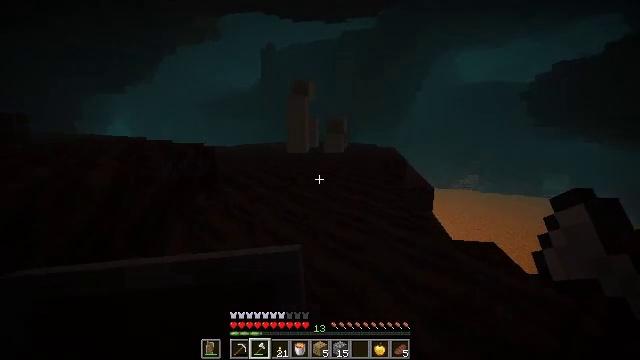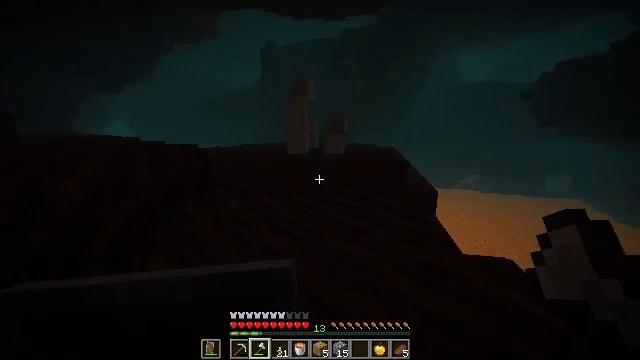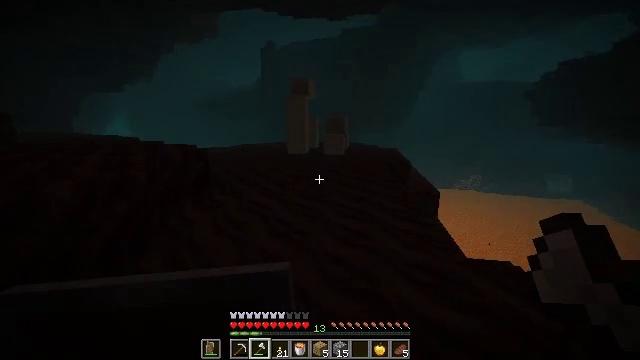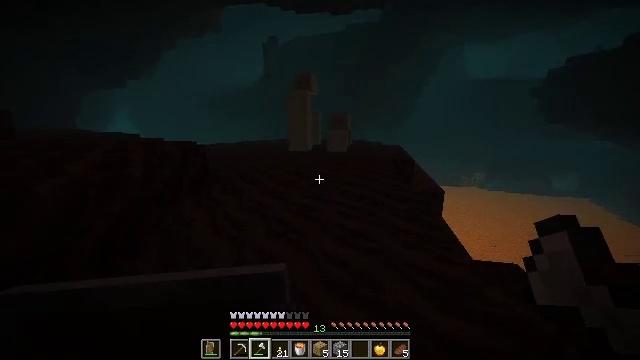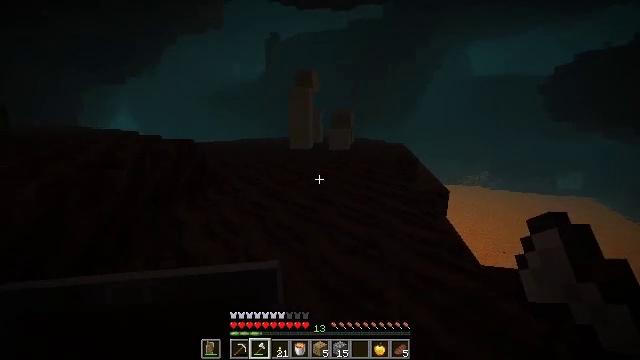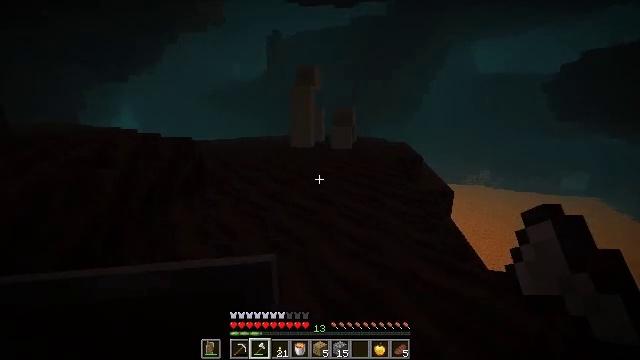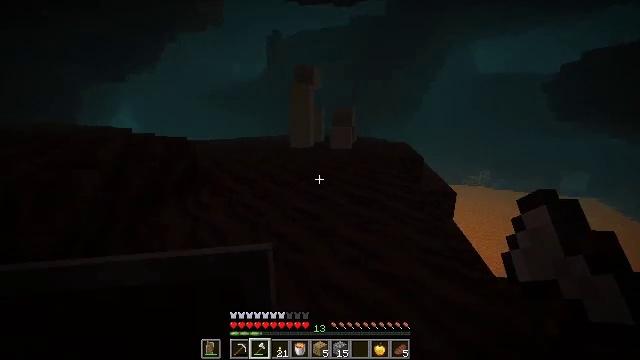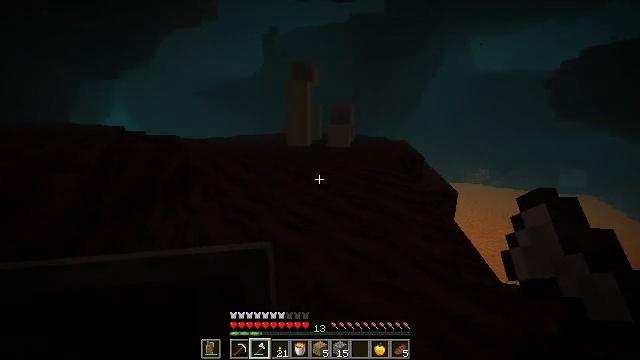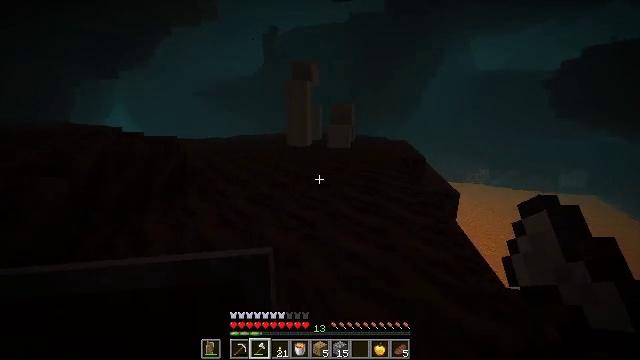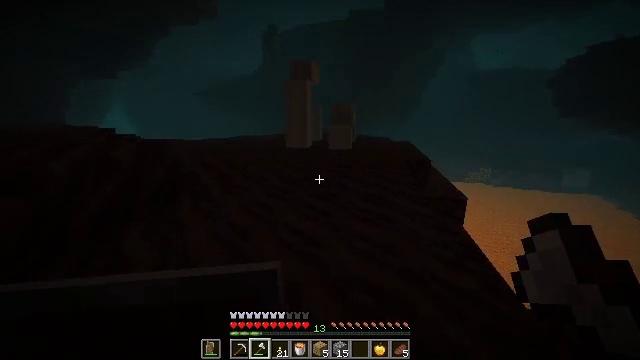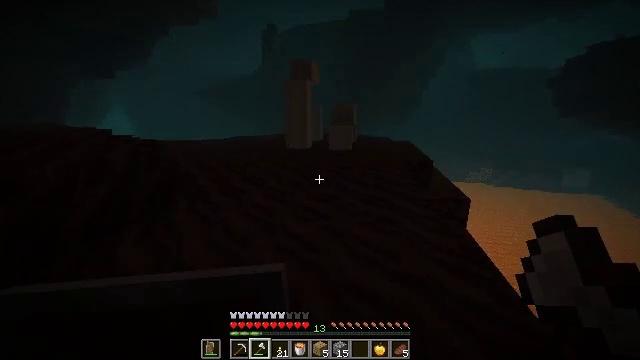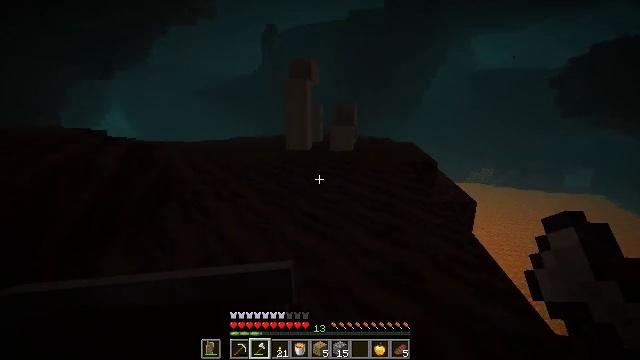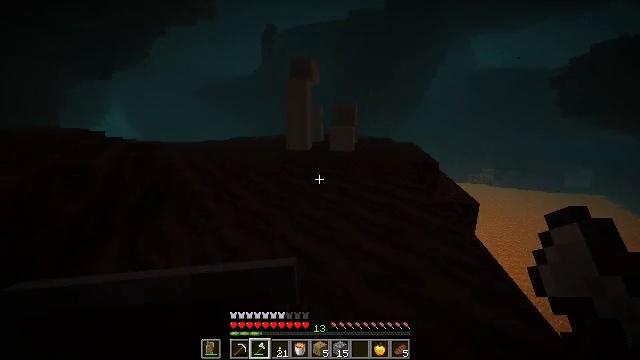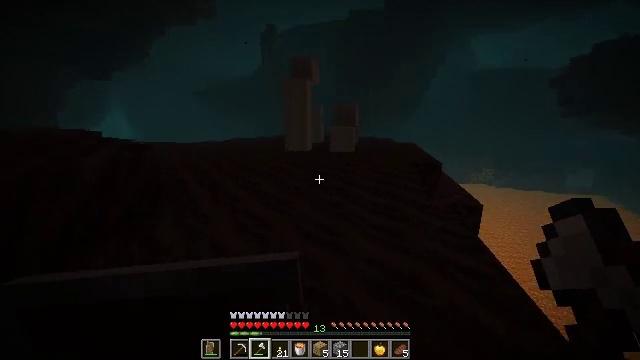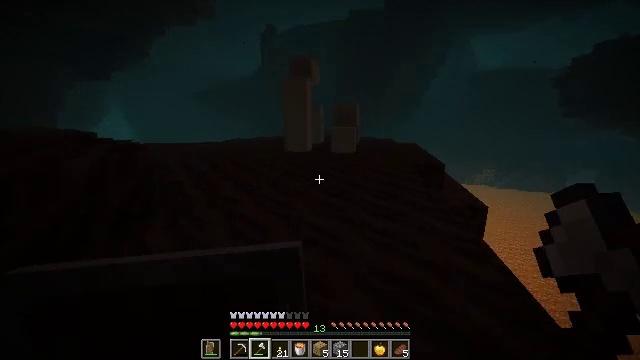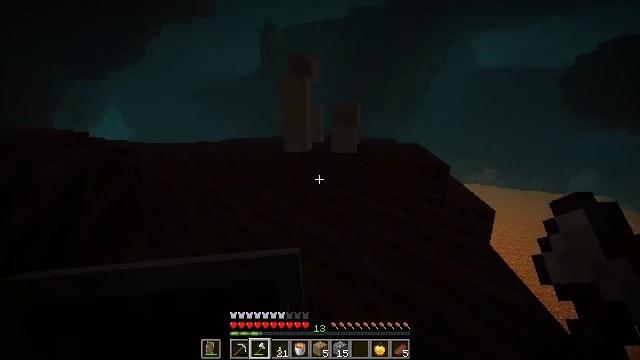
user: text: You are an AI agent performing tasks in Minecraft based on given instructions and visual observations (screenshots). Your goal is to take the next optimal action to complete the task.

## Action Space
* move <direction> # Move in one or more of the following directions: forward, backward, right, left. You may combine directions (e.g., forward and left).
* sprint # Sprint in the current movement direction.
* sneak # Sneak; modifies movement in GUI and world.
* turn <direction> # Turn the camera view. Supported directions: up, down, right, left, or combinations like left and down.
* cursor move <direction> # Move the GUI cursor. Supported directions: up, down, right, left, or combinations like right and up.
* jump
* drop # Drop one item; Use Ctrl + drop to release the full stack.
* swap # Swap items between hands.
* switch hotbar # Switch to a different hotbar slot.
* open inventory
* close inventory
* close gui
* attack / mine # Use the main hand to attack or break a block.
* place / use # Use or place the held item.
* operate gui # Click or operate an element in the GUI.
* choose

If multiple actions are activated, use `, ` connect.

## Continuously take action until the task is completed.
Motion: motion action
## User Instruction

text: Dig up the bone block in the desert or swamp biome.
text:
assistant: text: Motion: move forward
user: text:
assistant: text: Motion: move forward
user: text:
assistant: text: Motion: move forward
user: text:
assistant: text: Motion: move forward
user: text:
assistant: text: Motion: move forward
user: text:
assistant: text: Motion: move forward
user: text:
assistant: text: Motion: move forward
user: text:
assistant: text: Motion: move forward
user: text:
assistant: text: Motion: move forward
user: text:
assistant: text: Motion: move forward
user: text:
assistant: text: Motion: move forward
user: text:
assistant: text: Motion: move forward
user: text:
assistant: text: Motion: move forward
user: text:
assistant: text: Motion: move forward
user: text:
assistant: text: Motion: move forward
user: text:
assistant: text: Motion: move forward, switch to hotbar 1
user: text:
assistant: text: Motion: move forward, switch to hotbar 1
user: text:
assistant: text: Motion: move forward, switch to hotbar 1
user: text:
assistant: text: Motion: move forward, switch to hotbar 1
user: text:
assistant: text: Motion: move forward
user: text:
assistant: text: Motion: move forward
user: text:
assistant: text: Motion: move forward
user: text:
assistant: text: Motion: move forward
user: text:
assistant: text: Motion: move forward
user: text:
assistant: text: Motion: move forward
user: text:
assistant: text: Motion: move forward
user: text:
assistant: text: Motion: move forward
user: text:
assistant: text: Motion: move forward
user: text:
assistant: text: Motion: move forward
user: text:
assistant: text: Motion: move forward